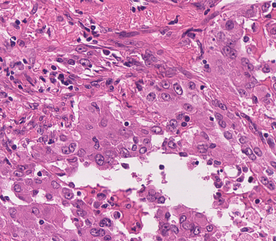
Tumor epithelial tissue: yes
Tumor-associated stroma tissue: yes
Normal tissue: no